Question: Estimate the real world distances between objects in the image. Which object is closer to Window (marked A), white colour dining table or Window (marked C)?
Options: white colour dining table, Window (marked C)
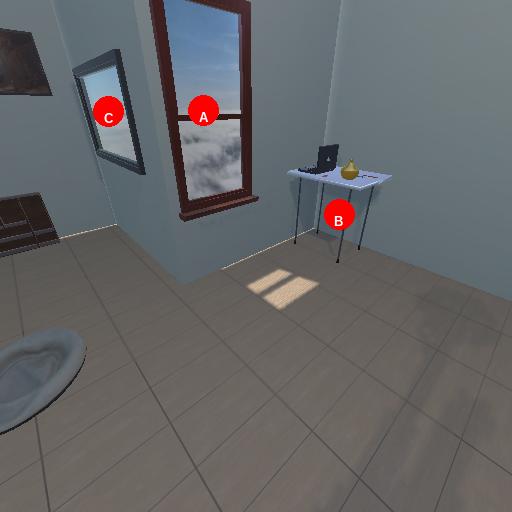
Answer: white colour dining table